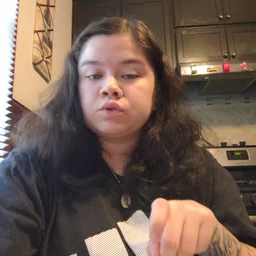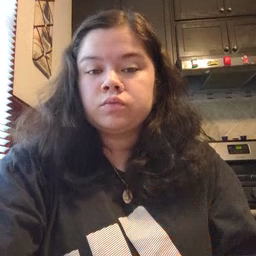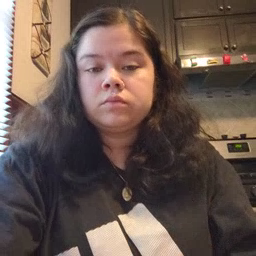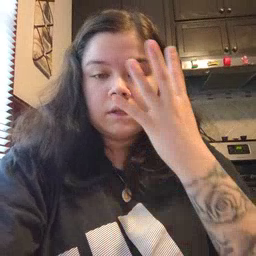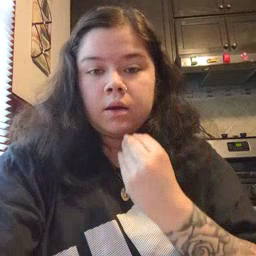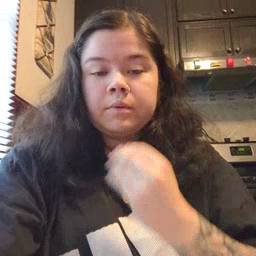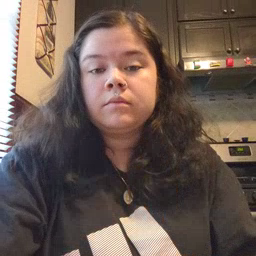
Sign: sleep